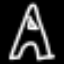
Label: The Eiffel Tower